Question: So I have a menu at the top of my page, but I can't figure out how to add spacing in between buttons. I just want a bit of space in between buttons so they don't look so sloppy.
Here's my menu. The code is below it.

'''
<div>
<ul class="topbar">
<a href="pages/index.html" class="fade">Home Page</a>
<a href="pages/userprofile.html" class="fade">Profile</a>
<a href="pages/createacc.html" class="fade">Create an Account</a>
<a href="pages/settings.html" class="fade">User Settings</a>
<a href="pages/contact.html" class="fade">Contact Us</a>
</ul>
</div>
'''
'''
ul
{
list-style-type: none;
padding:0;
margin:0;
}
/****************************/
.topbar {
width: 700px ;
Height:initial;
background-color: #2b2b2b;
-webkit-touch-callout: none;
-webkit-user-select: none;
-khtml-user-select: none;
-moz-user-select: none;
-ms-user-select: none;
user-select: none;
'''
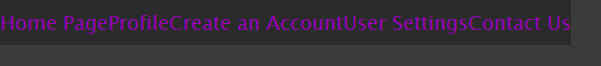
Answer: Your "buttons" should be placed inside list items '<li>'
'''
<div>
<ul class="topbar">
<li><a href="pages/index.html" class="fade">Home Page</a></li>
<li><a href="pages/userprofile.html" class="fade">Profile</a></li>
<li><a href="pages/createacc.html" class="fade">Create an Account</a></li>
<li><a href="pages/settings.html" class="fade">User Settings</a></li>
<li><a href="pages/contact.html" class="fade">Contact Us</a></li>
</ul>
</div>
'''
And about styling and spacing...
'''
ul.topbar {
width: 700px ;
background-color: #2b2b2b;
margin:0;
padding:0;
}
ul.topbar li
{
list-style-type:none;
display:inline-block;
padding:0 10px;
}
ul.topbar a
{
font-family:Arial;
color:#950095;
text-decoration:none;
}
ul.topbar a:hover
{
color:#FFF;
text-decoration:underline;
}
'''
And you can check it out <URL>:
If for some sort of weird reason, you do not have access to the code generating the menu, you could use some jQuery to wrap '<li>' around your '<a>':
'''
$( "ul.topbar a" ).wrap( "<li></li>" );
'''